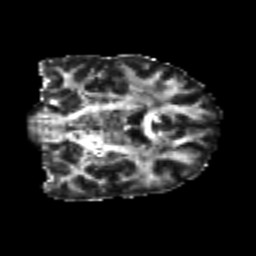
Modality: FA
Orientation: coronal
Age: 26
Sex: female
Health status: healthy
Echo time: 0.074 s